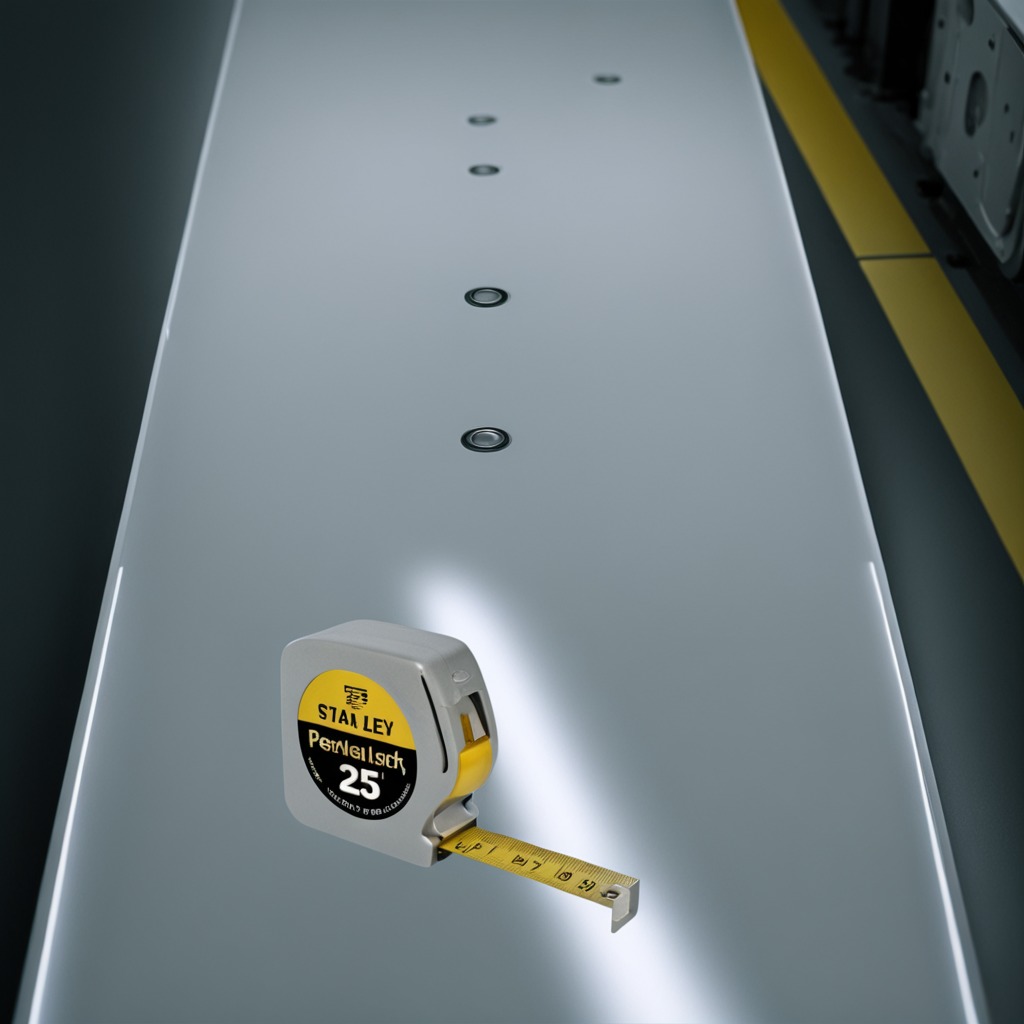
A measuring tape is lying on the high-gloss table.